Field crop: tomato
Growth stage: 2
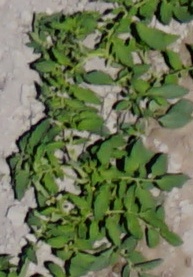
Species: tomato